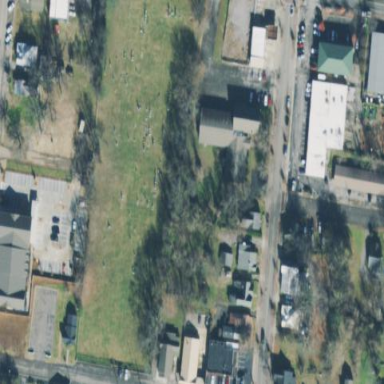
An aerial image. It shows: Cemetery.